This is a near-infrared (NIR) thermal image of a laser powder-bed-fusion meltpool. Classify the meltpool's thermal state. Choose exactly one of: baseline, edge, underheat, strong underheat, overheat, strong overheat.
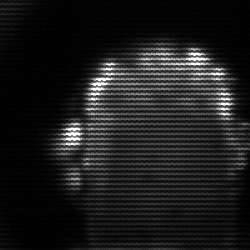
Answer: baseline